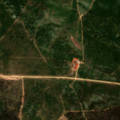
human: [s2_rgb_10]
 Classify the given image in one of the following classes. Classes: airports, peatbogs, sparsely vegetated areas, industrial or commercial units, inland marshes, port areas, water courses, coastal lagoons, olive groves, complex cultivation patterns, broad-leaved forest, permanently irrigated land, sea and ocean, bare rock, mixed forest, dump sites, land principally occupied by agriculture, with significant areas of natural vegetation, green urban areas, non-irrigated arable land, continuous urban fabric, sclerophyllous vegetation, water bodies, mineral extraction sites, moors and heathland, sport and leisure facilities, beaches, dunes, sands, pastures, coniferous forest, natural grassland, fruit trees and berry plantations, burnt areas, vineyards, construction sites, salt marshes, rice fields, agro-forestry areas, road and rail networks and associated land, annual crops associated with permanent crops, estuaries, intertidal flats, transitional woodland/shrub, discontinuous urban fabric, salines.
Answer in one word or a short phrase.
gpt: continuous urban fabric